Field crop: tomato
Growth stage: 1
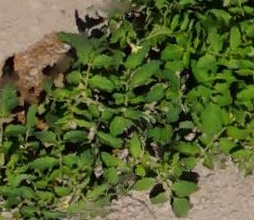
Species: tomato